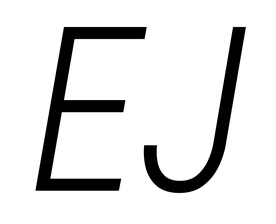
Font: Roboto-Italic_Condensed_Light_Italic